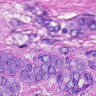
Metastatic tissue present: yes